Interaction volume radius: 5 \u00c5
Interaction volume height: 10 \u00c5
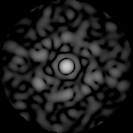
Disorder parameter: 0.8919